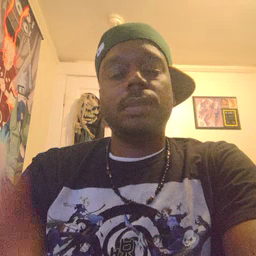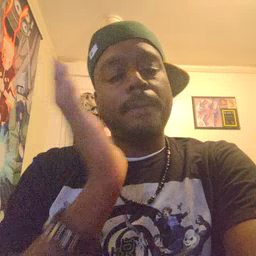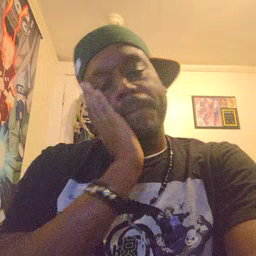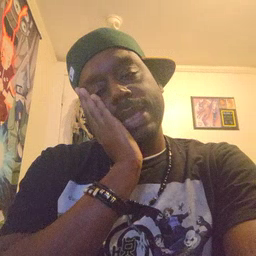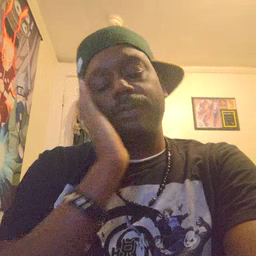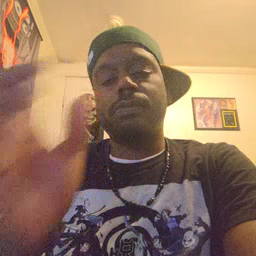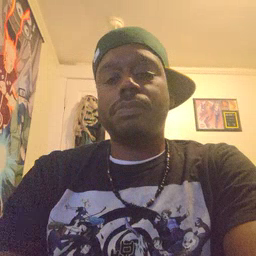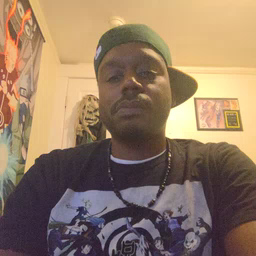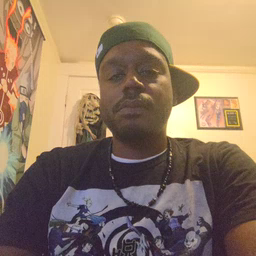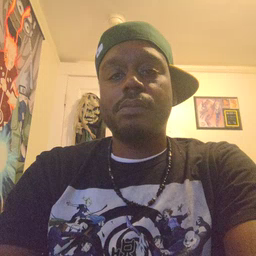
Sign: bed